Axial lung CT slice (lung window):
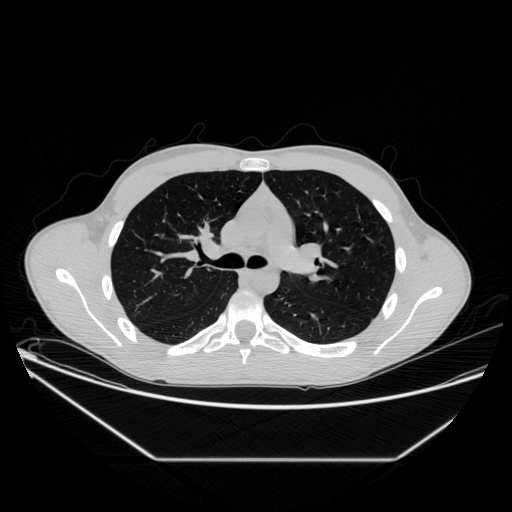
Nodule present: no